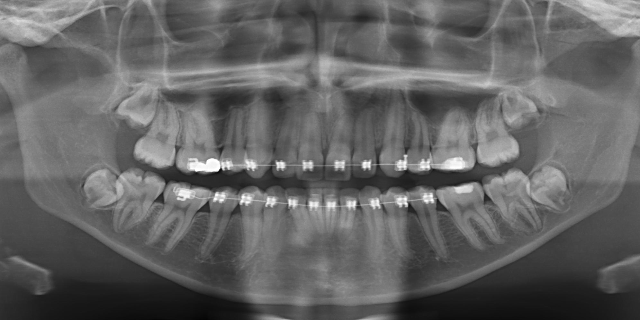
adult